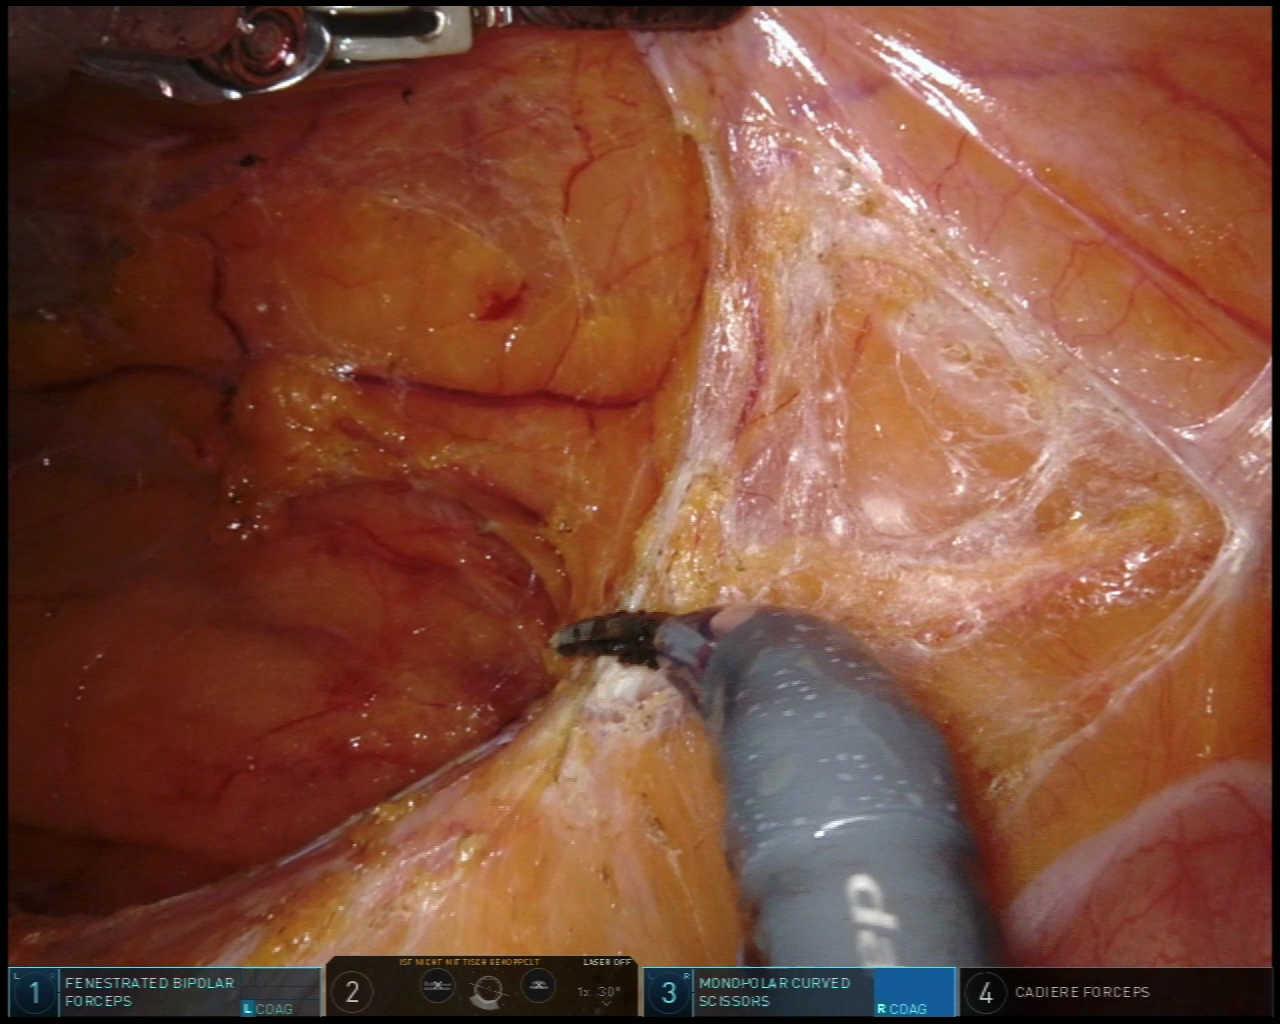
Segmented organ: colon
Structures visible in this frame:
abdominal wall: yes
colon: yes
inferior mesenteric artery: no
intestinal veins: no
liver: no
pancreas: no
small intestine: no
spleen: no
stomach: no
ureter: no
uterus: no
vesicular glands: no